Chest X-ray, AP view. Patient: 50 years old, sex M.
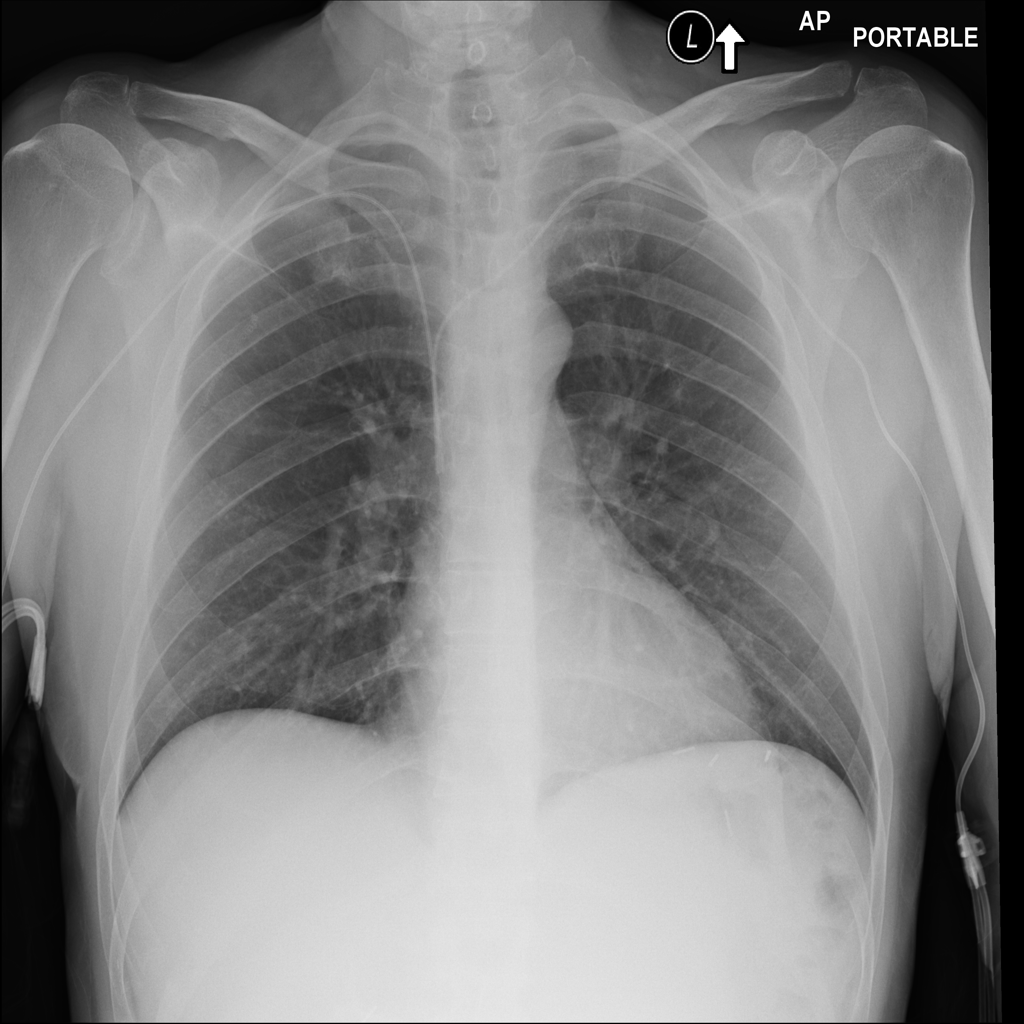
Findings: No Finding